Brain MRI, t2w sequence, axial 2D slice.
Patient: age 51, sex F, weight 95 kg, height 1.95 m
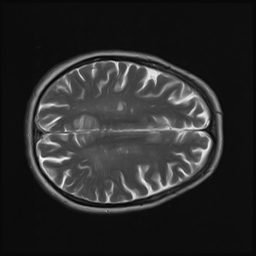